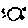
Label: moon